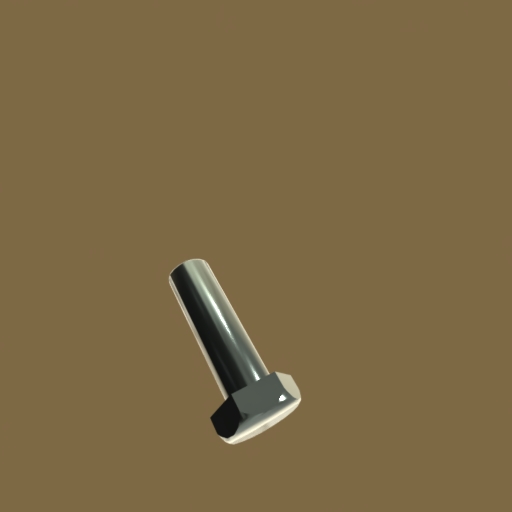
Label: bolt